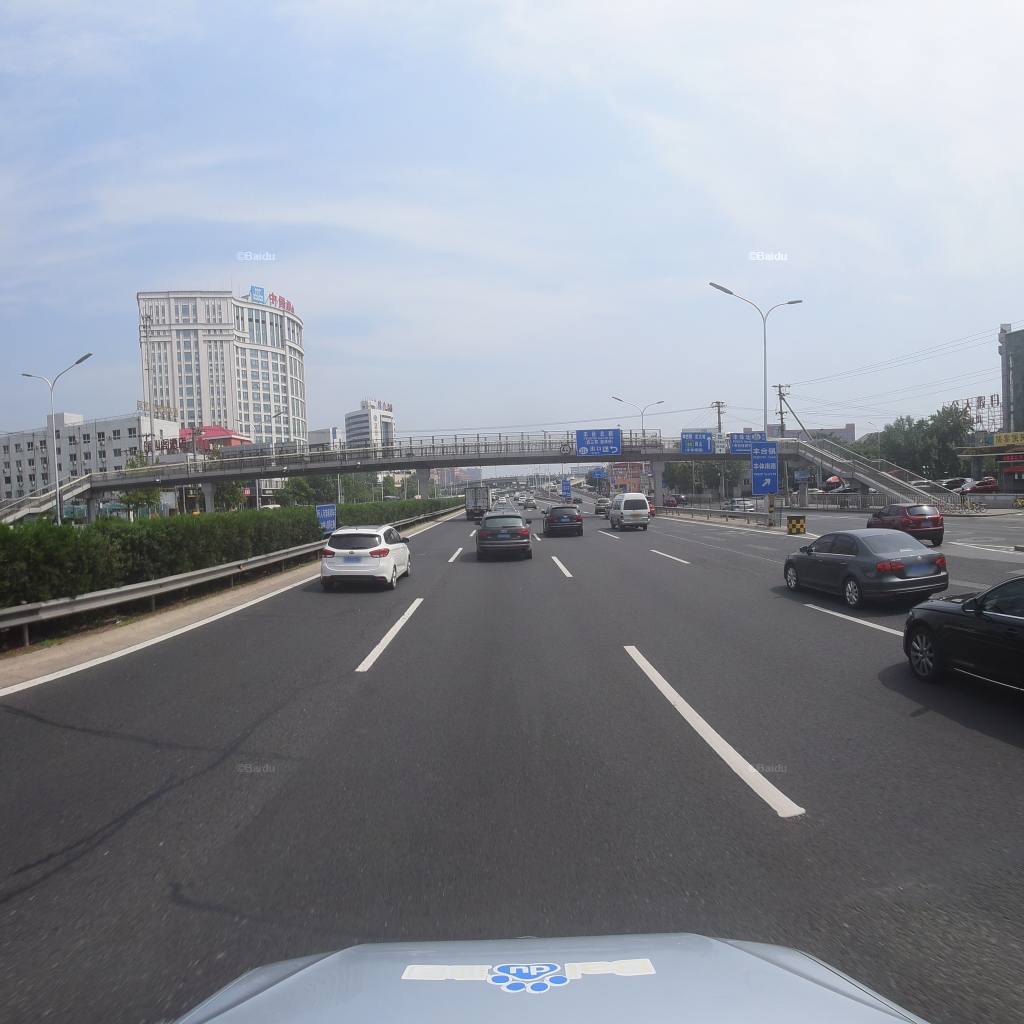
Region: Fengtai
Road damage annotations: transverse patch, transverse patch, longitudinal patch